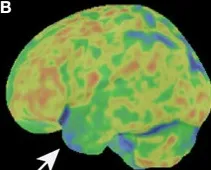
Imaging. (A-D) 18F-FDG-PET. Left lateral ,. Left medial. Views show reduced tracer uptake in the temporal cortex, the posterior cingulate, precuneus, and slightly reduced uptake in the visual cortex (white arrows).
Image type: radiology (pet)